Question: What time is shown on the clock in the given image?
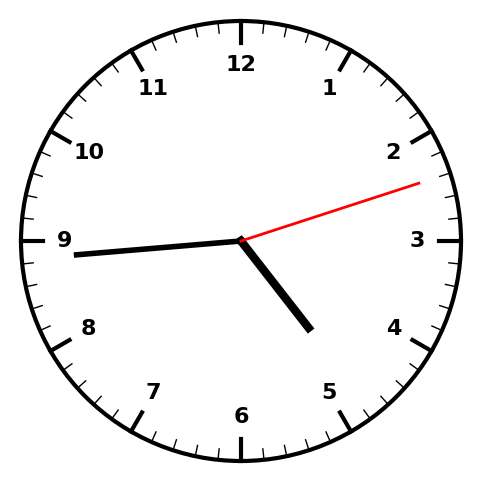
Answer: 04:44:12